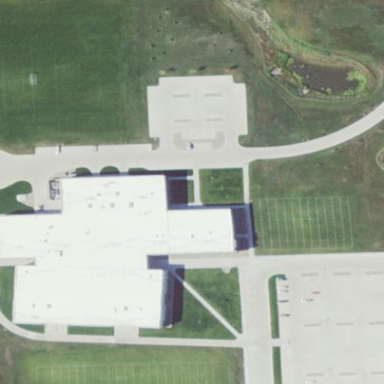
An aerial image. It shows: School.